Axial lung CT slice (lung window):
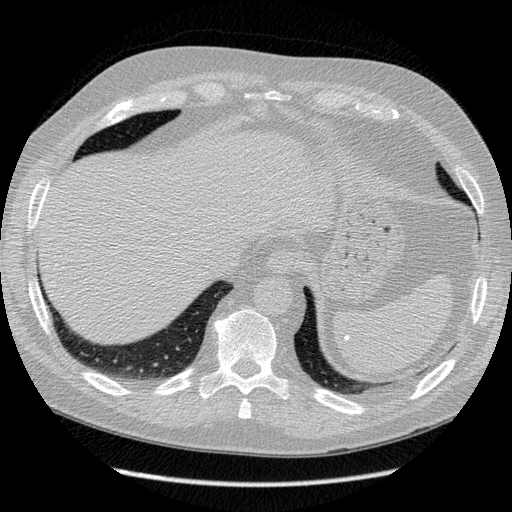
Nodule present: no